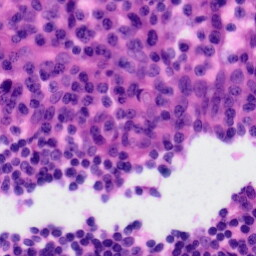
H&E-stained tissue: Tonsil